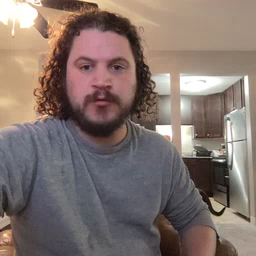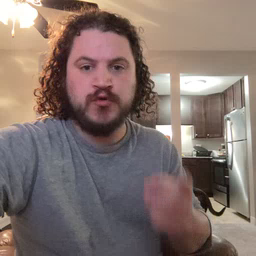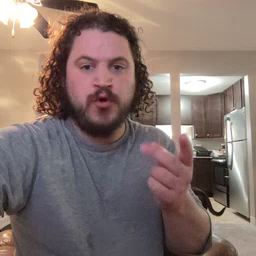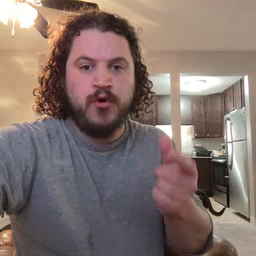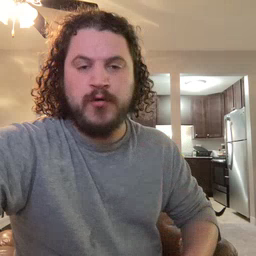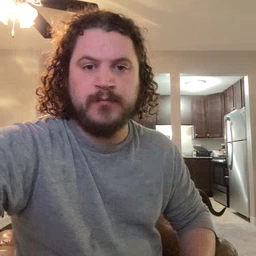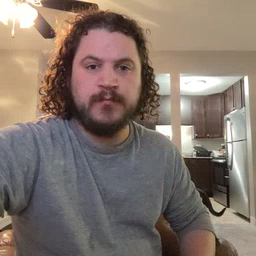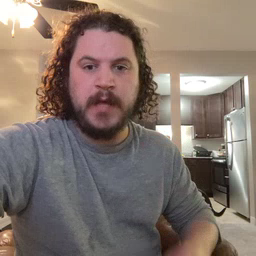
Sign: dog